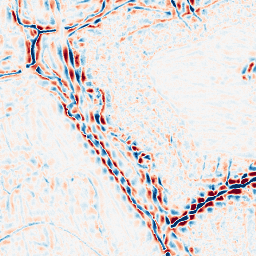
Category: wavelet
Decomposition family: wavelet_biorthogonal
Decomposition parameters: wavelet: bior5.5
level: 3
Upsampling method: sinc_hamming
Upsampling parameters: scale: 4
kernel_size: 8
Upsampling scale: 4